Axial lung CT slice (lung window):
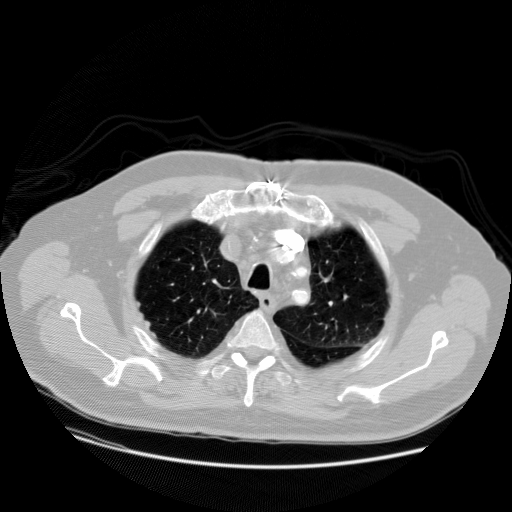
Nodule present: no